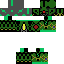
A male human skin with green skin, wearing brown long hair dressed in a red hoodie and red pants, featuring a closed mouth.